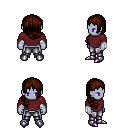
a pixel art fantasy rpg character, male body template, dark elf, purple skin, maroon long-sleeve shirt, metal pants, brown right-swept hairstyle, white cloth bandages, metal boots, four views (front, back, left, right), 2x2 character sprite sheet, small pixel art, hard edges, no anti-aliasing